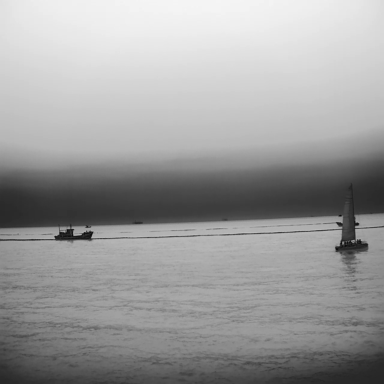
There is a sailboat in the infrared image.